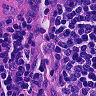
Metastatic tissue present: no